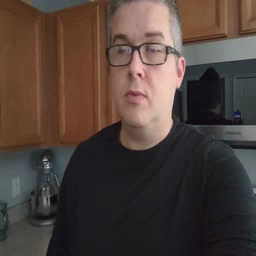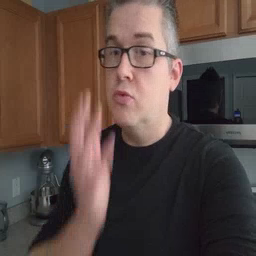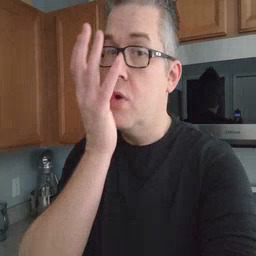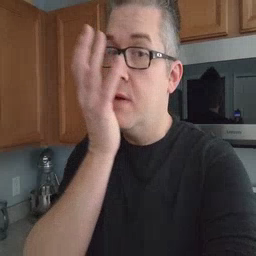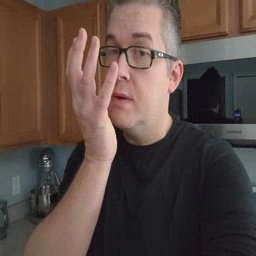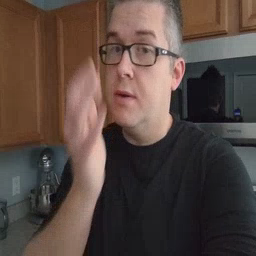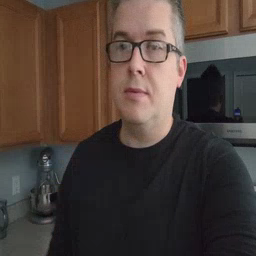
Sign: grass